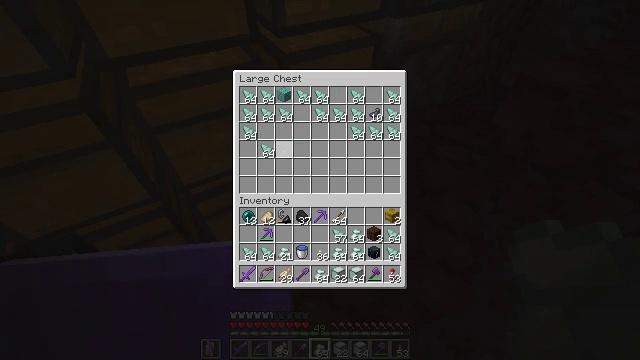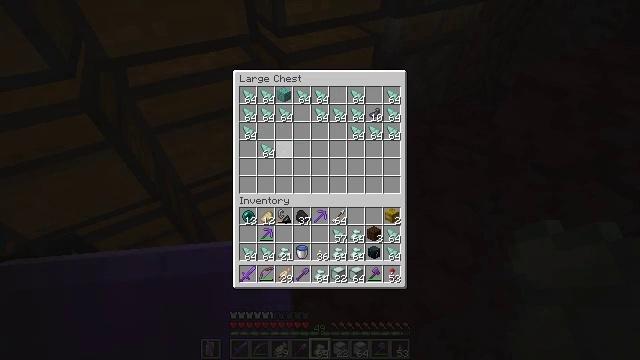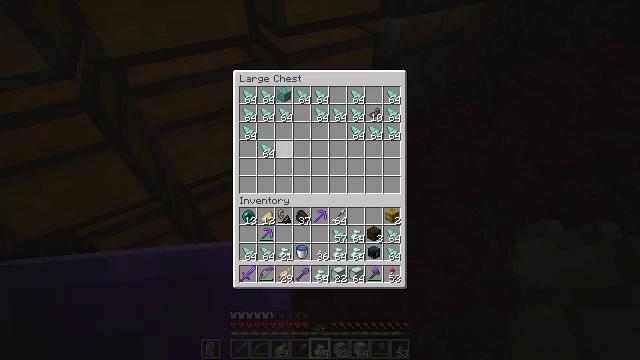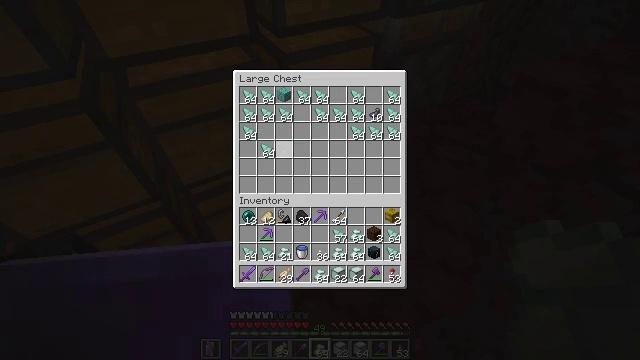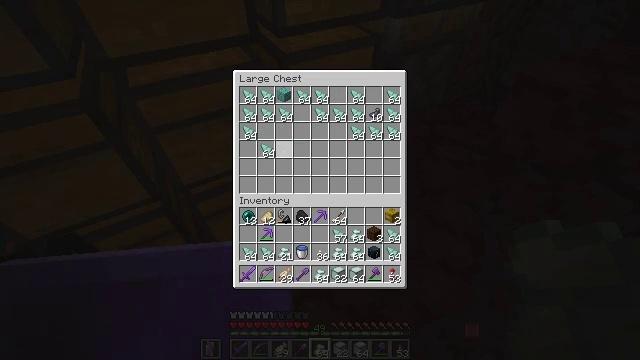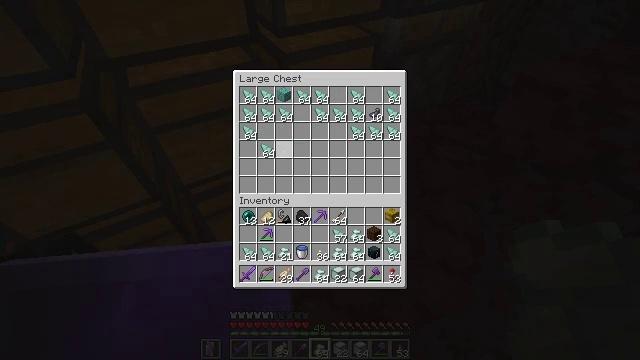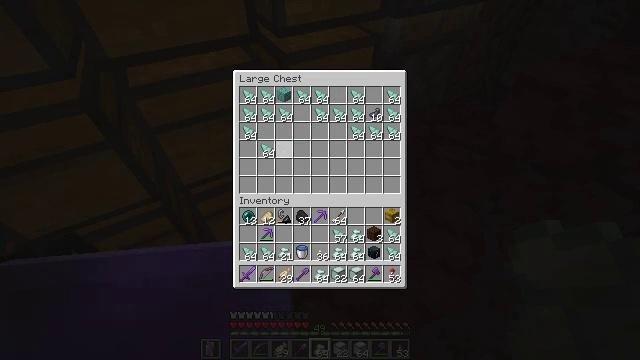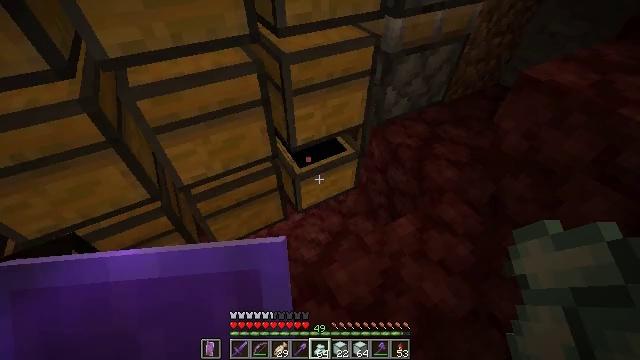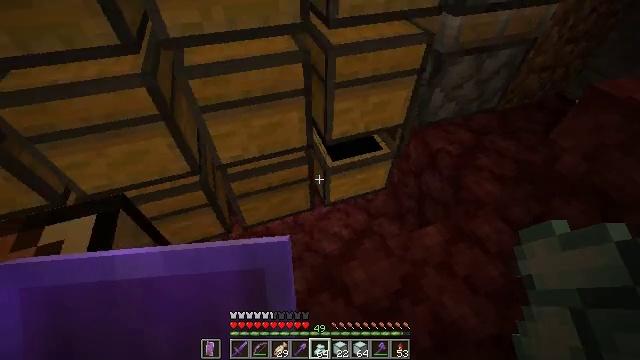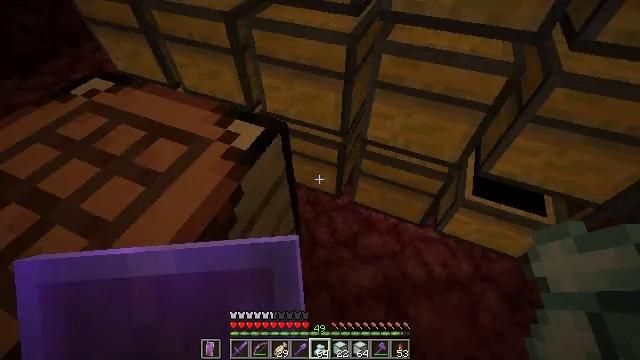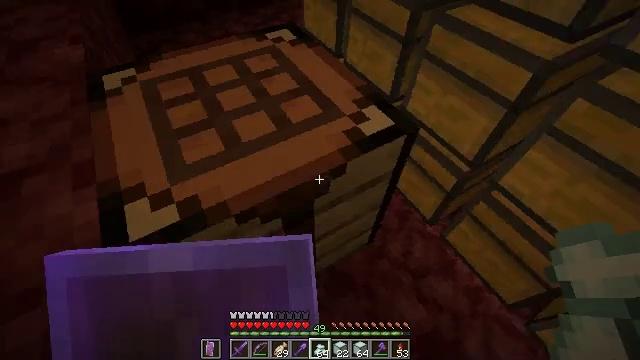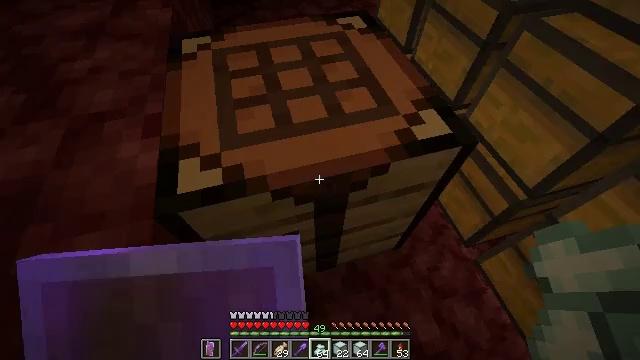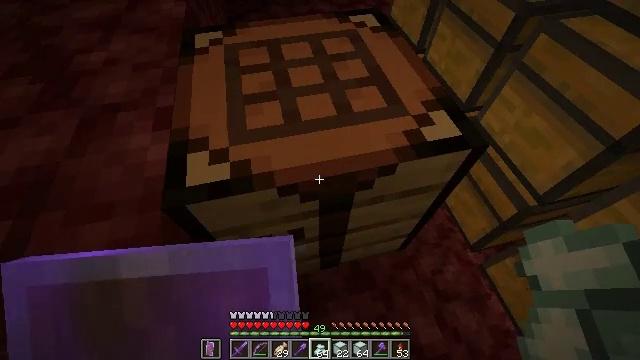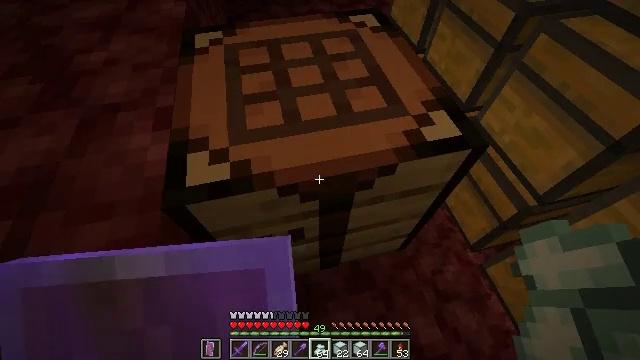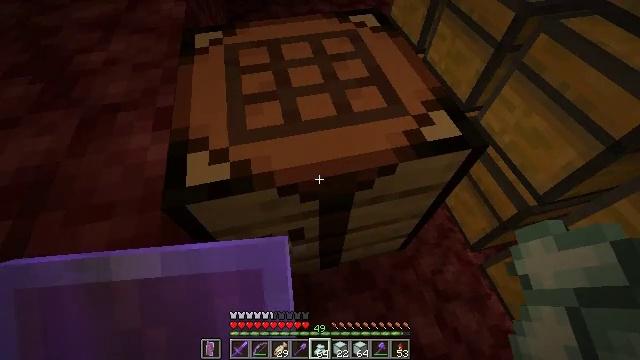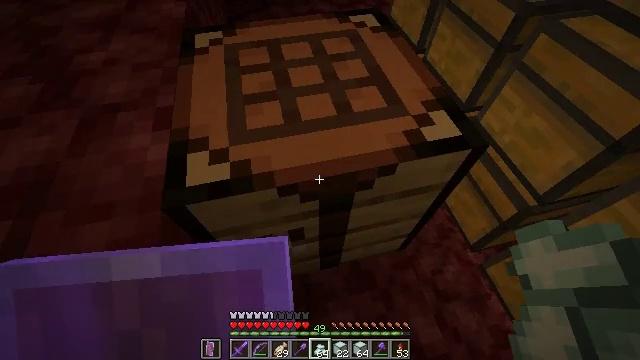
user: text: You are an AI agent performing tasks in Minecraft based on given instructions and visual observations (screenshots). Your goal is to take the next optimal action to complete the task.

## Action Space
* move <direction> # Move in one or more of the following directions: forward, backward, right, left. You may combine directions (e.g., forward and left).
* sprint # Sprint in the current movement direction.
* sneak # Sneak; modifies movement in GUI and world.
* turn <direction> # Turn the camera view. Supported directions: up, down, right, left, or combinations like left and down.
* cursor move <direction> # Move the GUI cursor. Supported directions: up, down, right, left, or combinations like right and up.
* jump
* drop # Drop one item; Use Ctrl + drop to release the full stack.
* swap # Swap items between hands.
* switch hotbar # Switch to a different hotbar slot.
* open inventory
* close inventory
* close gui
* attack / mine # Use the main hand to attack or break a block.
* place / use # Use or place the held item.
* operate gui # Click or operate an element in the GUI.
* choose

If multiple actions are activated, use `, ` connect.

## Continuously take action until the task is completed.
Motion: motion action
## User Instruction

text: Create a sea lantern.
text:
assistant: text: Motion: no_op
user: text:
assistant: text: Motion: no_op
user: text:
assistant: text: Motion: no_op
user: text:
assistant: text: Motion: no_op
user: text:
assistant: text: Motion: no_op
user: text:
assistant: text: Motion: no_op
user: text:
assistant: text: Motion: no_op
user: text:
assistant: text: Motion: turn left and down
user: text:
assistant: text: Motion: turn left and down
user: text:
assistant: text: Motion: turn left and down
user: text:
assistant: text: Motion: turn left and down
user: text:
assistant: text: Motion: turn left
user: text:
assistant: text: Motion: no_op
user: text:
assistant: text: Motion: no_op
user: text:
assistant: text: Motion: no_op
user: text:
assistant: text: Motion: no_op
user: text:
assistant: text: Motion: no_op
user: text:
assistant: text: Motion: use / place
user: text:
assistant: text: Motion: use / place
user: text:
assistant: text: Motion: use / place
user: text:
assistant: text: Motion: no_op
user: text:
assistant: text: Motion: no_op
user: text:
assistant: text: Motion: no_op
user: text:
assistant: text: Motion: no_op
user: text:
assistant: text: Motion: no_op
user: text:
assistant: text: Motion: no_op
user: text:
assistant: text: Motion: turn left
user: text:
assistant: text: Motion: no_op
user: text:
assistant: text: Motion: turn left
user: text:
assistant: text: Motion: turn left